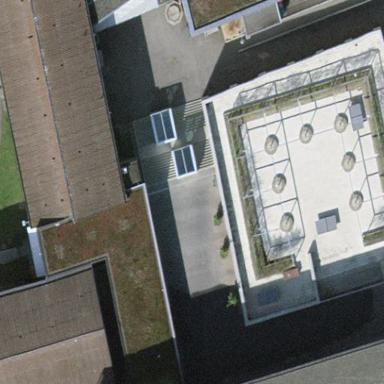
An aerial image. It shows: School building.